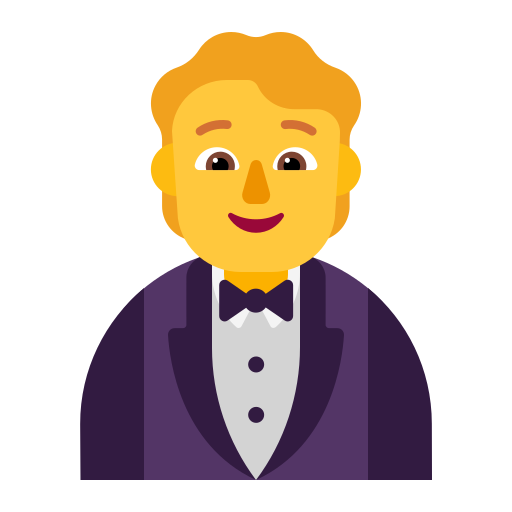
person in tuxedo flat default